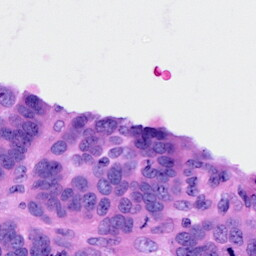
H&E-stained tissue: Ovarian